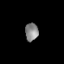
Tissue: lung
Cell type: T cells
Senescence score: 0.236
Nuclear area (px): 226
Mean DAPI intensity: 137.774